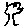
Label: tree